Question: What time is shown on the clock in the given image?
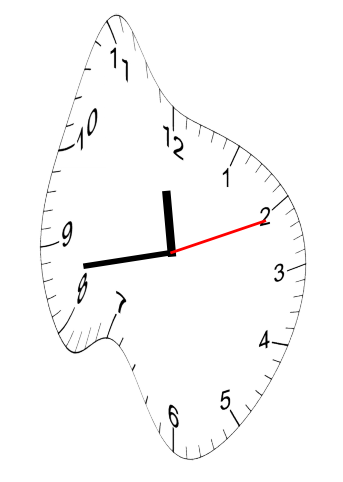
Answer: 11:43:11